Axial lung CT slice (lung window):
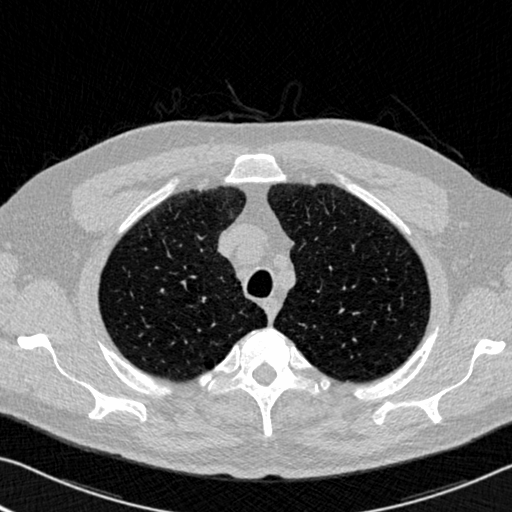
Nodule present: no